Question: How i can fix this
'''
'ParseFacebookUtils/PFFacebookUtils.h' file not found
'''
and I'm installed the pods and clean, reopen Xcode
and same problem

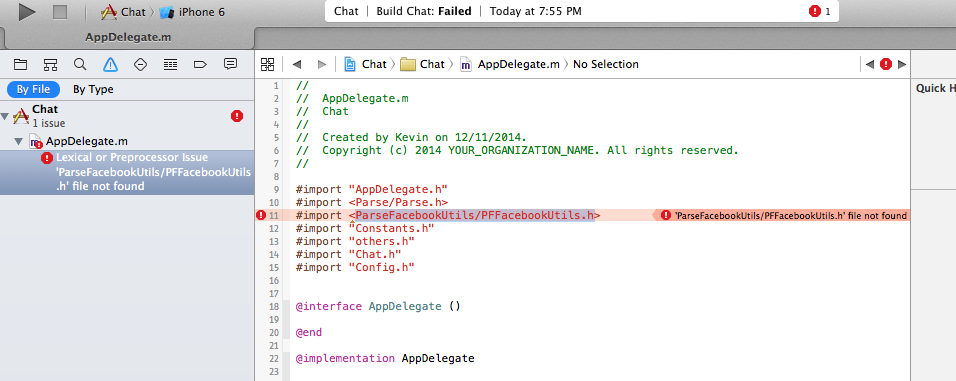
Answer: I've fixed this error adding their new library from Cocoapods.
'''
pod "ParseFacebookUtils"
'''